Question: I have a layout with 7 buttons, I want 6 of them centered in the screen and the last one at bottom.

'''
<LinearLayout xmlns:android="http://schemas.android.com/apk/res/android"
android:layout_width="fill_parent"
android:layout_height="wrap_content"
android:background="@drawable/background"
android:orientation="vertical" >
<LinearLayout
android:layout_width="fill_parent"
android:layout_height="wrap_content"
android:layout_gravity="center"
android:orientation="vertical" >
<ImageButton
android:id="@+id/account_but"
android:layout_width="wrap_content"
android:layout_height="wrap_content"
android:layout_marginTop="50dip"
android:background="@null"
android:contentDescription="@string/accountDesc"
android:src="@drawable/boton_usos" />
<ImageButton
android:id="@+id/alquilar_but"
android:layout_width="wrap_content"
android:layout_height="wrap_content"
android:layout_marginTop="5dip"
android:background="@null"
android:contentDescription="@string/alquilarDesc"
android:src="@drawable/boton_alquilar" />
<ImageButton
android:id="@+id/paradas_but"
android:layout_width="wrap_content"
android:layout_height="wrap_content"
android:layout_marginTop="5dip"
android:background="@null"
android:contentDescription="@string/paradasDesc"
android:src="@drawable/boton_paradas" />
<ImageButton
android:id="@+id/noticias_but"
android:layout_width="wrap_content"
android:layout_height="wrap_content"
android:layout_marginTop="5dip"
android:background="@null"
android:contentDescription="@string/noticiasDesc"
android:src="@drawable/boton_noticias" />
<ImageButton
android:id="@+id/incidencia_but"
android:layout_width="wrap_content"
android:layout_height="wrap_content"
android:layout_marginTop="5dip"
android:background="@null"
android:contentDescription="@string/incidenciaDesc"
android:src="@drawable/boton_incidencia" />
<ImageButton
android:id="@+id/informacion_but"
android:layout_width="wrap_content"
android:layout_height="wrap_content"
android:layout_marginTop="5dip"
android:background="@null"
android:contentDescription="@string/infoDesc"
android:src="@drawable/boton_informacion" />
</LinearLayout>
<LinearLayout
android:layout_width="fill_parent"
android:layout_height="wrap_content"
android:layout_gravity="bottom"
android:orientation="vertical" >
<ImageButton
android:id="@+id/sabadell_but"
android:layout_width="fill_parent"
android:layout_height="wrap_content"
android:background="@drawable/banner_sabadell"
android:contentDescription="@string/infoDesc" />
</LinearLayout>
</LinearLayout>
'''
With this code, I got the buttons start at left top.
How can I fix it?
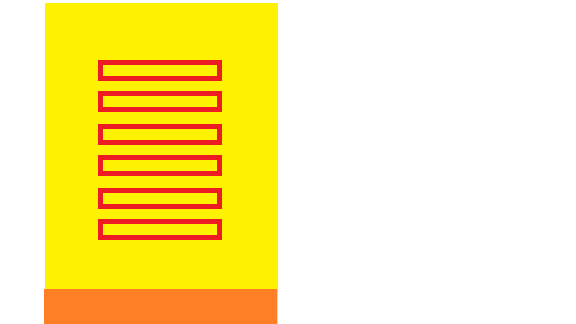
Answer: Use 'android:gravity' instead of 'layout_gravity'.
'''
<LinearLayout
android:layout_width="fill_parent"
android:layout_height="wrap_content"
android:gravity="center"
android:layout_gravity="center"
>
'''
I implement it and It is working.
I put Entire XML.
'''
<?xml version="1.0" encoding="utf-8"?>
<LinearLayout xmlns:android="http://schemas.android.com/apk/res/android"
android:layout_width="fill_parent"
android:layout_height="fill_parent"
android:orientation="vertical" >
<LinearLayout
android:layout_width="fill_parent"
android:layout_height="fill_parent"
android:layout_weight="1"
android:gravity="center"
android:orientation="vertical" >
<Button
android:id="@+id/account_but"
android:layout_width="wrap_content"
android:layout_height="wrap_content"
android:layout_marginTop="50dip"
android:text="Button 1" />
<Button
android:id="@+id/alquilar_but"
android:layout_width="wrap_content"
android:layout_height="wrap_content"
android:layout_marginTop="5dip"
android:text="Button 2" />
<Button
android:id="@+id/paradas_but"
android:layout_width="wrap_content"
android:layout_height="wrap_content"
android:layout_marginTop="5dip"
android:text="Button 3" />
<Button
android:id="@+id/noticias_but"
android:layout_width="wrap_content"
android:layout_height="wrap_content"
android:layout_marginTop="5dip"
android:text="Button 4" />
<Button
android:id="@+id/incidencia_but"
android:layout_width="wrap_content"
android:layout_height="wrap_content"
android:layout_marginTop="5dip"
android:text="Button 5" />
<Button
android:id="@+id/informacion_but"
android:layout_width="wrap_content"
android:layout_height="wrap_content"
android:layout_marginTop="5dip"
android:text="Button 6" />
</LinearLayout>
<LinearLayout
android:layout_width="fill_parent"
android:layout_height="wrap_content"
android:orientation="vertical" >
<Button
android:id="@+id/sabadell_but"
android:layout_width="fill_parent"
android:layout_height="wrap_content"
android:layout_gravity="bottom"
android:text="Button 7" />
</LinearLayout>
</LinearLayout>
'''
And Output.